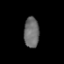
Tissue: prostate
Cell type: Epithelial cells
Senescence score: 0.3539
Nuclear area (px): 456
Mean DAPI intensity: 108.217